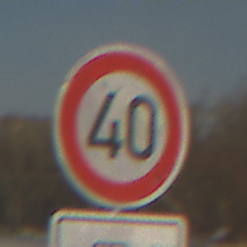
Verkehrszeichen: Geschwindigkeit40
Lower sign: HinweisDurchSinnbild15
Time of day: MorningAfternoon
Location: Outdoor (Suburban)
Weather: PartlyCloudy
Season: NotSpecified
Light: Natural